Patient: sex F, age 71
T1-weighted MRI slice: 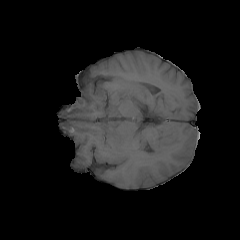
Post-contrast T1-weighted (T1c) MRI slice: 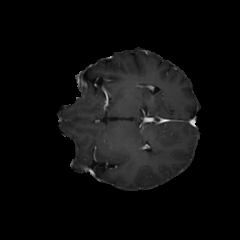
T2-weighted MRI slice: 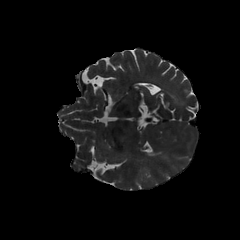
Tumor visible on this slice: yes
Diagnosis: Glioblastoma, IDH-wildtype
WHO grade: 4